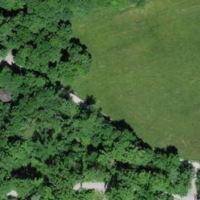
EUNIS habitat code: 41
Species observed at this site:
Maniola jurtina
Salix alba
Polyommatus icarus